Field crop: maize
Growth stage: 2
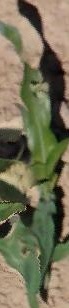
Species: maize